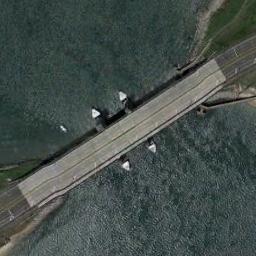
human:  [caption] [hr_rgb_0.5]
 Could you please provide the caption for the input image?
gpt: The bridge is bi-directional, And the water under the bridge appears dark blue .

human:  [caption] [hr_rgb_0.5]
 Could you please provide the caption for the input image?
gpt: There is a bridge over the river .

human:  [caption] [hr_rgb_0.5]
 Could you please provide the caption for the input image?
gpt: A bridge connecting the land on both sides of the deep blue river .

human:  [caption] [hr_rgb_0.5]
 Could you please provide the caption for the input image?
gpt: A bridge built on a dark green river and the lawn on one side of the river .

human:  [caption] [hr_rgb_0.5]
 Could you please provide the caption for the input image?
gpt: Many plants are around the bridge .